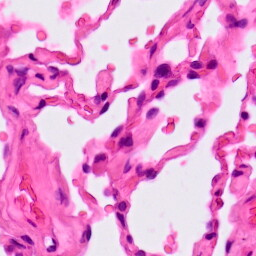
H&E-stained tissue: Lung